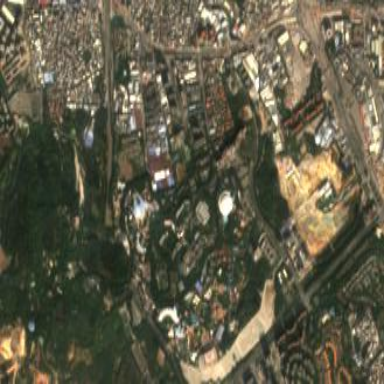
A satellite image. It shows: Theme park.